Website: bh-photo
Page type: store-pickup
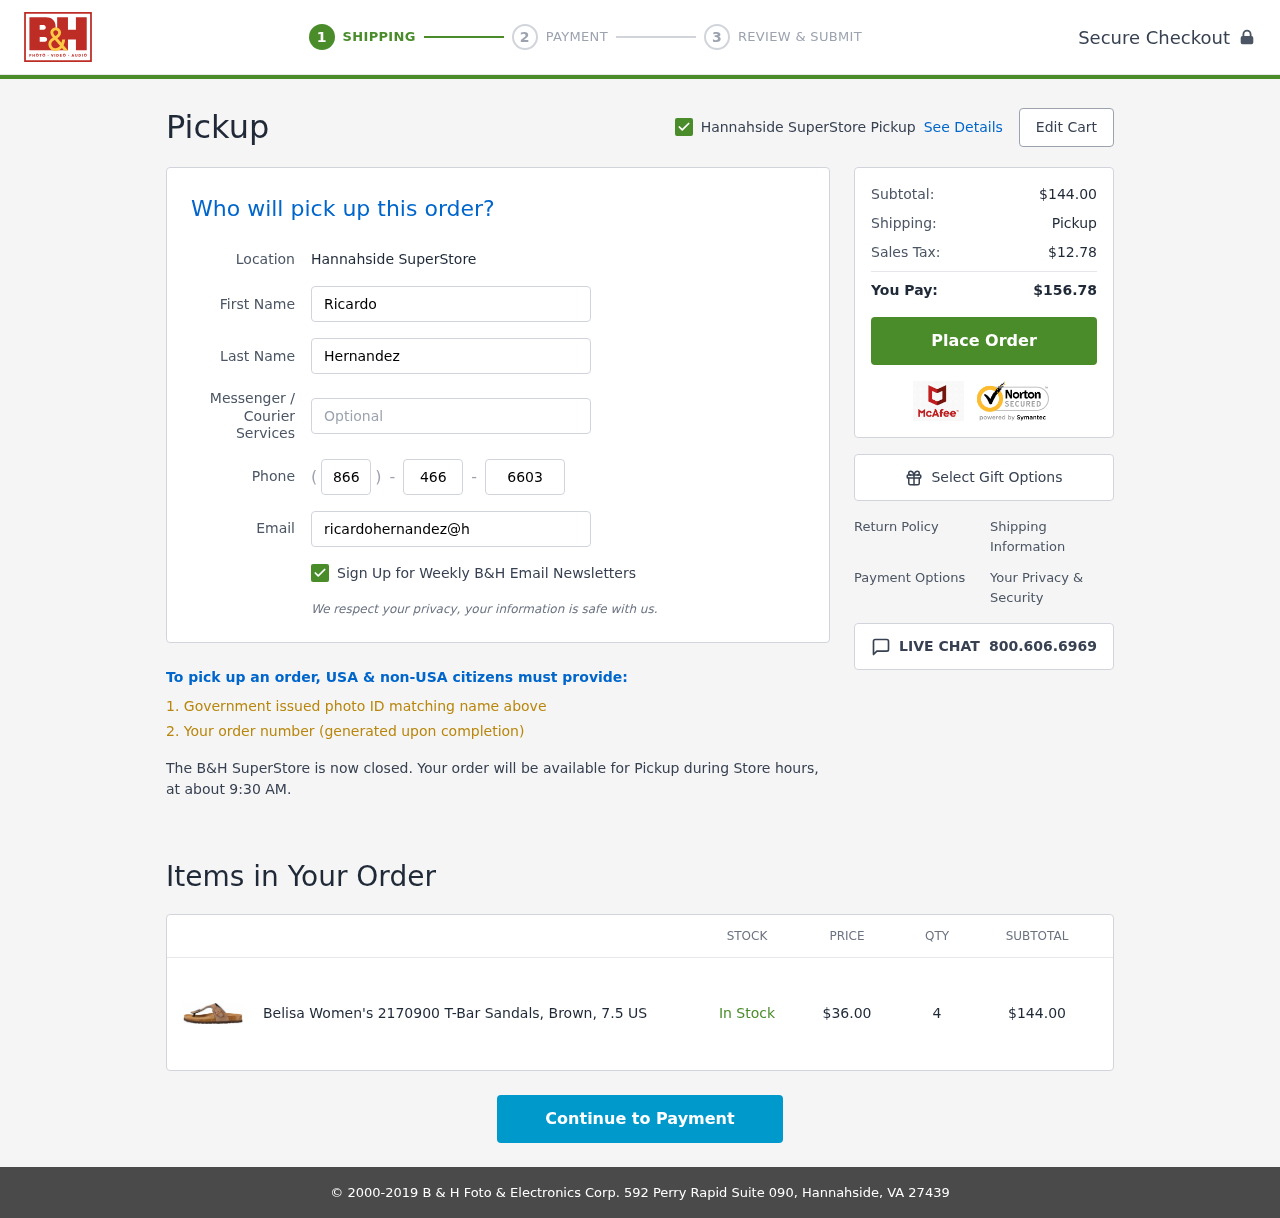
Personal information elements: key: PII_EMAIL
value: ricardohernandez@hotmail.com
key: PII_FIRSTNAME
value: Ricardo
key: PII_LASTNAME
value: Hernandez
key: PII_LOCATION1_CITY
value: Hannahside SuperStore Pickup
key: PII_LOCATION1_CITY
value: Hannahside SuperStore
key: PII_PHONE_AREA
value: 866
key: PII_PHONE_PREFIX
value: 466
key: PII_PHONE_SUFFIX
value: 6603
Product elements: key: PRODUCT1_NAME
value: Belisa Women's 2170900 T-Bar Sandals, Brown, 7.5 US
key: PRODUCT1_PRICE
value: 36
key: PRODUCT1_QUANTITY
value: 4
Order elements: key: ORDER_SUBTOTAL
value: $144.00
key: ORDER_TAX
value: $12.78
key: ORDER_TOTAL
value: $156.78